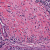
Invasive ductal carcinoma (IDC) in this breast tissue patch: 1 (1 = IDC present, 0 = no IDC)